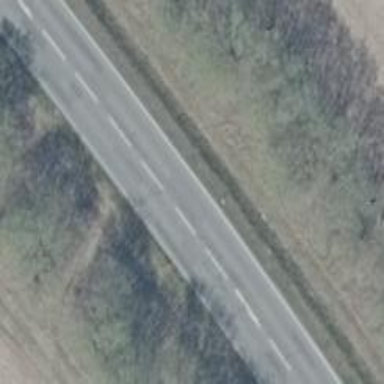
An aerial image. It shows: Primary road with asphalt surface.